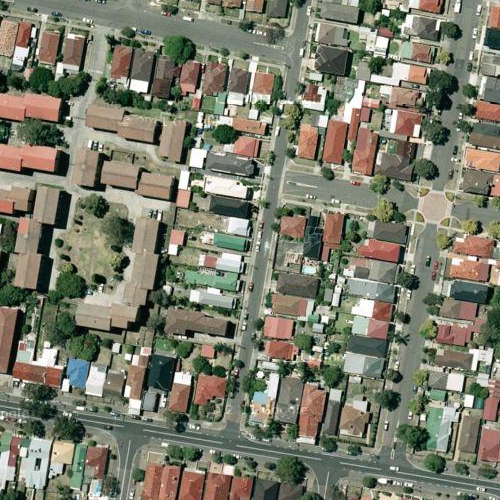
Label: sydney